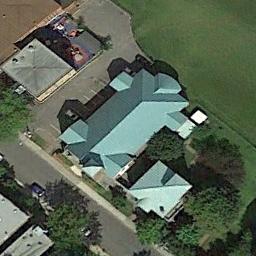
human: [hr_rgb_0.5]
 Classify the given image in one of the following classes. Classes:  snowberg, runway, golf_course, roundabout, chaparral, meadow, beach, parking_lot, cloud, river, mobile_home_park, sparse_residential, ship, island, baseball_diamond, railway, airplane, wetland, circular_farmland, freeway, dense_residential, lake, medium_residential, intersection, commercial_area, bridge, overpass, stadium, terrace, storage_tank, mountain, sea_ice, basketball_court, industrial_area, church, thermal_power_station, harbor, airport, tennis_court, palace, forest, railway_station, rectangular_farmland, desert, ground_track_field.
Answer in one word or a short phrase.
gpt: church